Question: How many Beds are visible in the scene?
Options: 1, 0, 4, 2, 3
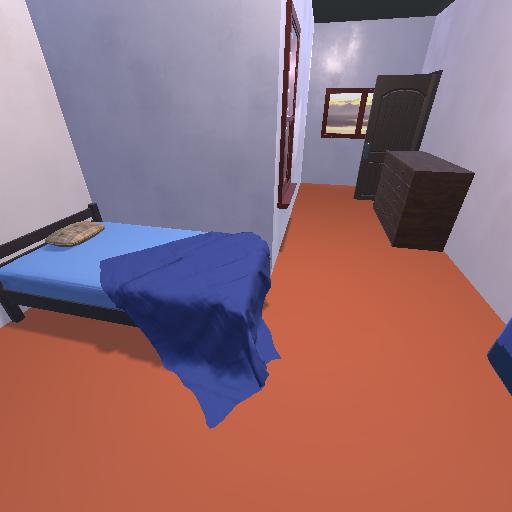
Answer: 1